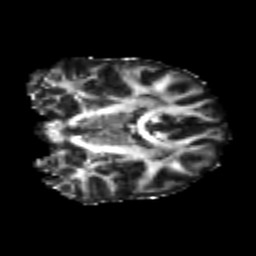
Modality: FA
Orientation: coronal
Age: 20
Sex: female
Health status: healthy
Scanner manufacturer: philips
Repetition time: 7.384 s
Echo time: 0.08599 s